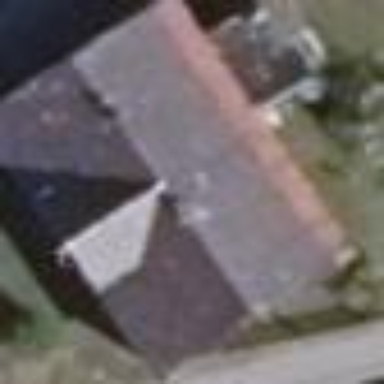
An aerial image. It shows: Detached building with gabled roof oriented along its length.